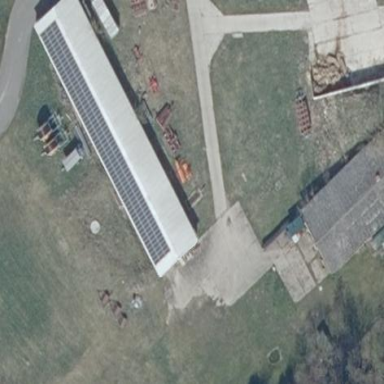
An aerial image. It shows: Gabled farm auxiliary building with grey roof. The roof is oriented along the structure.